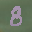
Label: 8